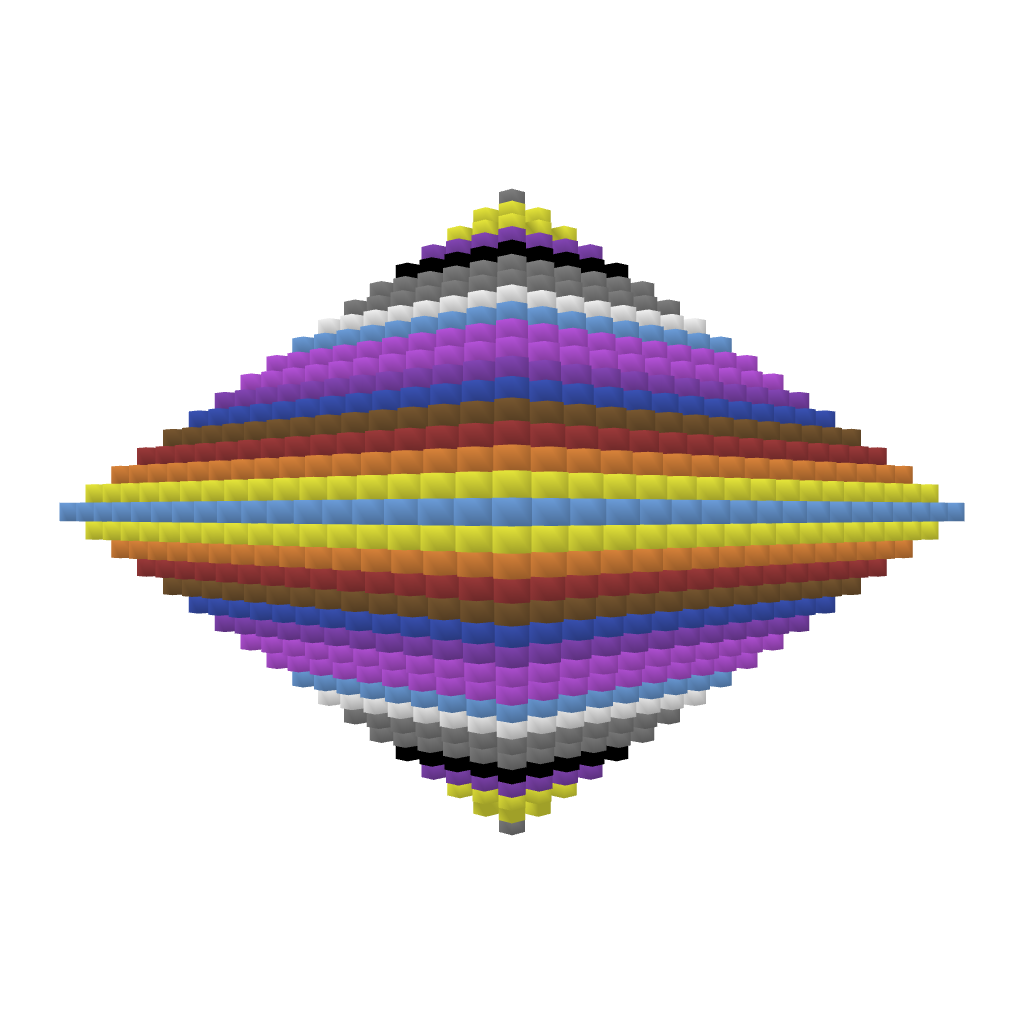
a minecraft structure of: Artistic Rainbow Pyramid 2 high quality